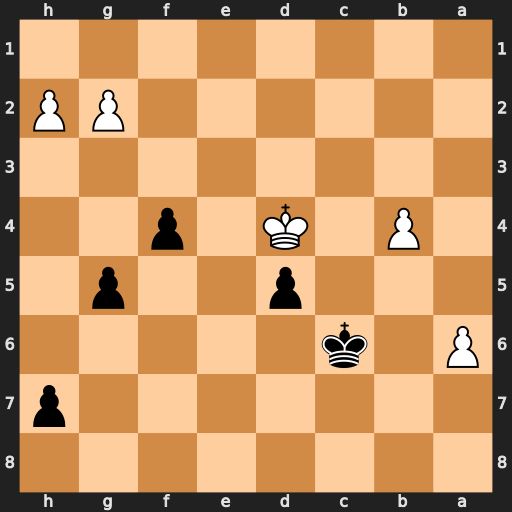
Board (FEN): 8/7p/P1k5/3p2p1/1P1K1p2/8/6PP/8
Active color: b
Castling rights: -
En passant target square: -
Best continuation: g4 g3 h5 gxf4 h4